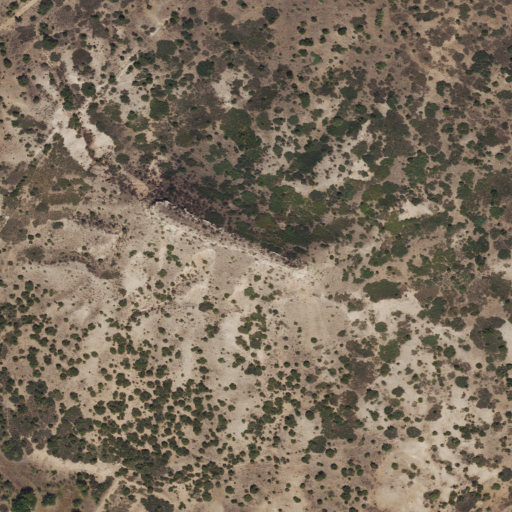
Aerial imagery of mountain in Texas named Haystack Mountain containing shrub and grassland